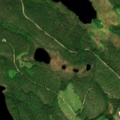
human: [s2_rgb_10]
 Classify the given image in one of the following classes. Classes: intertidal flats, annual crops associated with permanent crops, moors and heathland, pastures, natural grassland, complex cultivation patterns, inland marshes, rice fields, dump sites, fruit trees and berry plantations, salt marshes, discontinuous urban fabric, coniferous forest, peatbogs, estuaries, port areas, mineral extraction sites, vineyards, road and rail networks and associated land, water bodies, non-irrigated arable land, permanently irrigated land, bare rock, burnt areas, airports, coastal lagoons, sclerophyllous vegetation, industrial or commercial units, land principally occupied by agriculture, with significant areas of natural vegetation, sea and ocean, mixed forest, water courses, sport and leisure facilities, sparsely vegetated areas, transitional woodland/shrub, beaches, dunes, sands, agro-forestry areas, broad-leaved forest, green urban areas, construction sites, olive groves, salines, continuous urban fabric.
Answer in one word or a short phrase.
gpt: coniferous forest, transitional woodland/shrub